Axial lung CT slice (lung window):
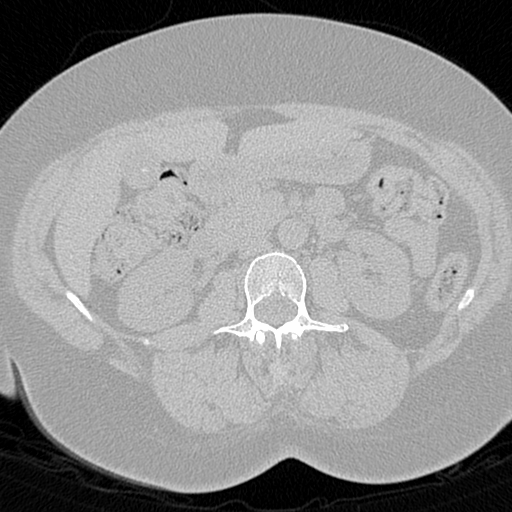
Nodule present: no